Question: I want to have something like this:

One main "wrapper" div that will have a few divs that are inline.
I can make this, but I don't know how to make the wrapper get as much space as possible, but without getting the scroll bar. And after that I would need to make those 4 inner divs as high as possible
Can I even achieve this with just CSS or would I need a bit of JS?
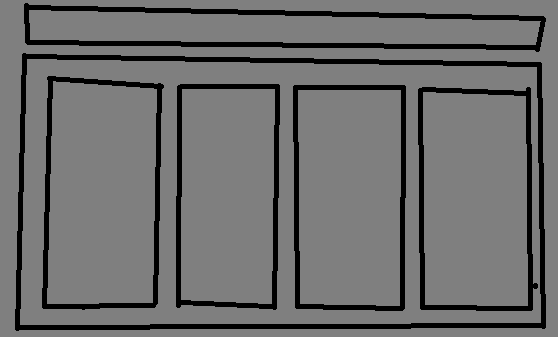
Answer: Flex is best for this here is codepen for you
<URL>
'''
.top{
width:100%;
height: 30px;
background-color: #00cdcd;
}
.container {
display: flex;
background-color: teal;
}
.child{
flex: 1;
border: 1px solid black;
}
'''